Current action and preconditions to check: trajectory_clear

Your task: For each precondition in the list above, predict whether it will hold at this action.

Consider the current scene as observed from the mobile robot's camera, and analyze the predicted future states of all dynamic agents (e.g., people, animals, vehicles, or any moving entities) within the NEXT SECOND.

IMPORTANT: Only answer "very likely" if you are absolutely certain—based on strong, clear evidence—that a dynamic agent will violate the precondition in the predicted future state. Do NOT answer "very likely" for unlikely, ambiguous, or low-probability risks.

Ask yourself for each precondition: Is there a high probability, with clear and convincing evidence, that the predicted future states of any dynamic agent will interfere with the predicted future state of the currently executing action within the NEXT SECOND, causing that precondition to fail?

Assess the risk level based on these predictions. Use "likely" or "very likely" if motions create a clear risk of interference.

Use "neutral" or "improbable" if agents are nearby but their predicted paths are clearly diverging or non-conflicting.

Failure Risk Categories: "very improbable", "improbable", "neutral", "likely", "very likely"

Answer Format: Output ONLY the probability_of_failure value from these categories: "very improbable", "improbable", "neutral", "likely", "very likely"

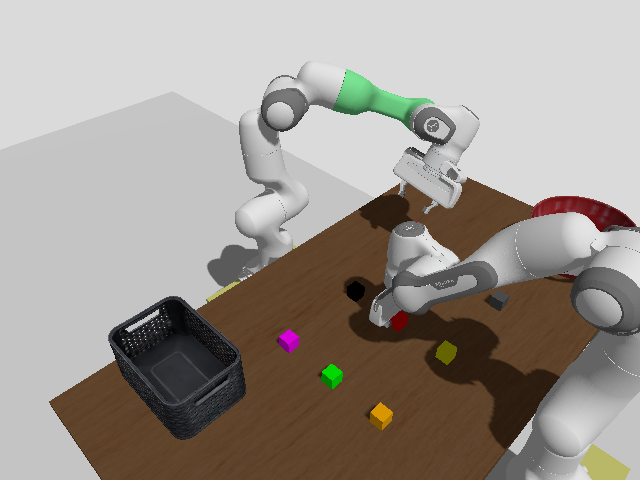

Answer: very improbable